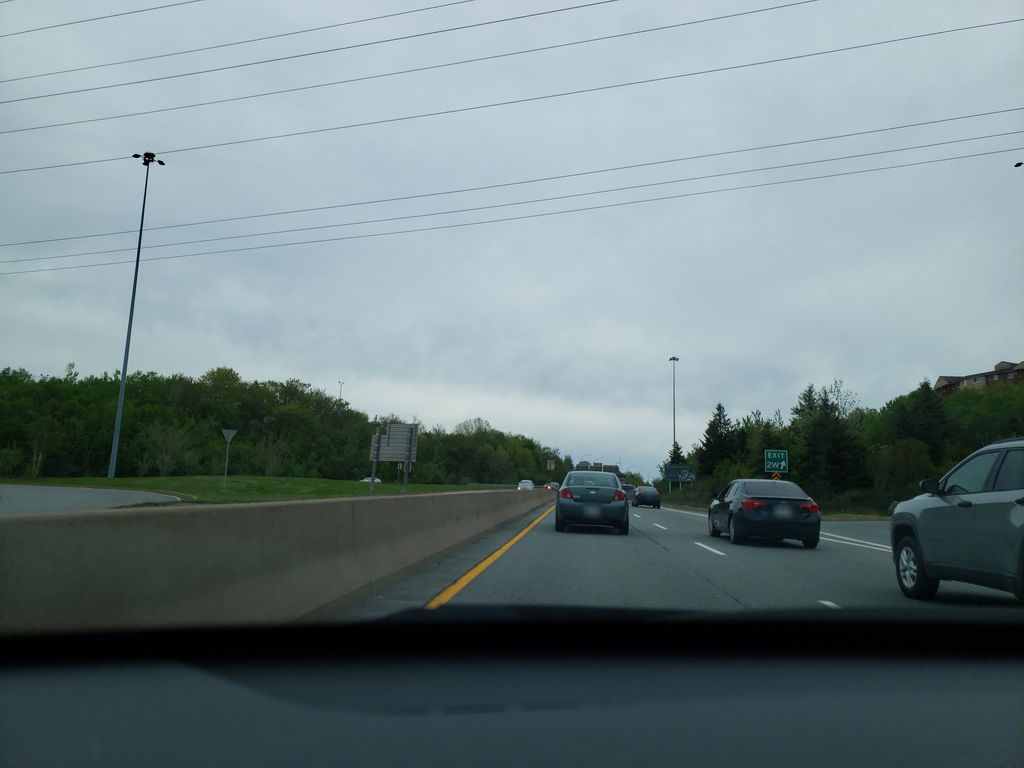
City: halifax